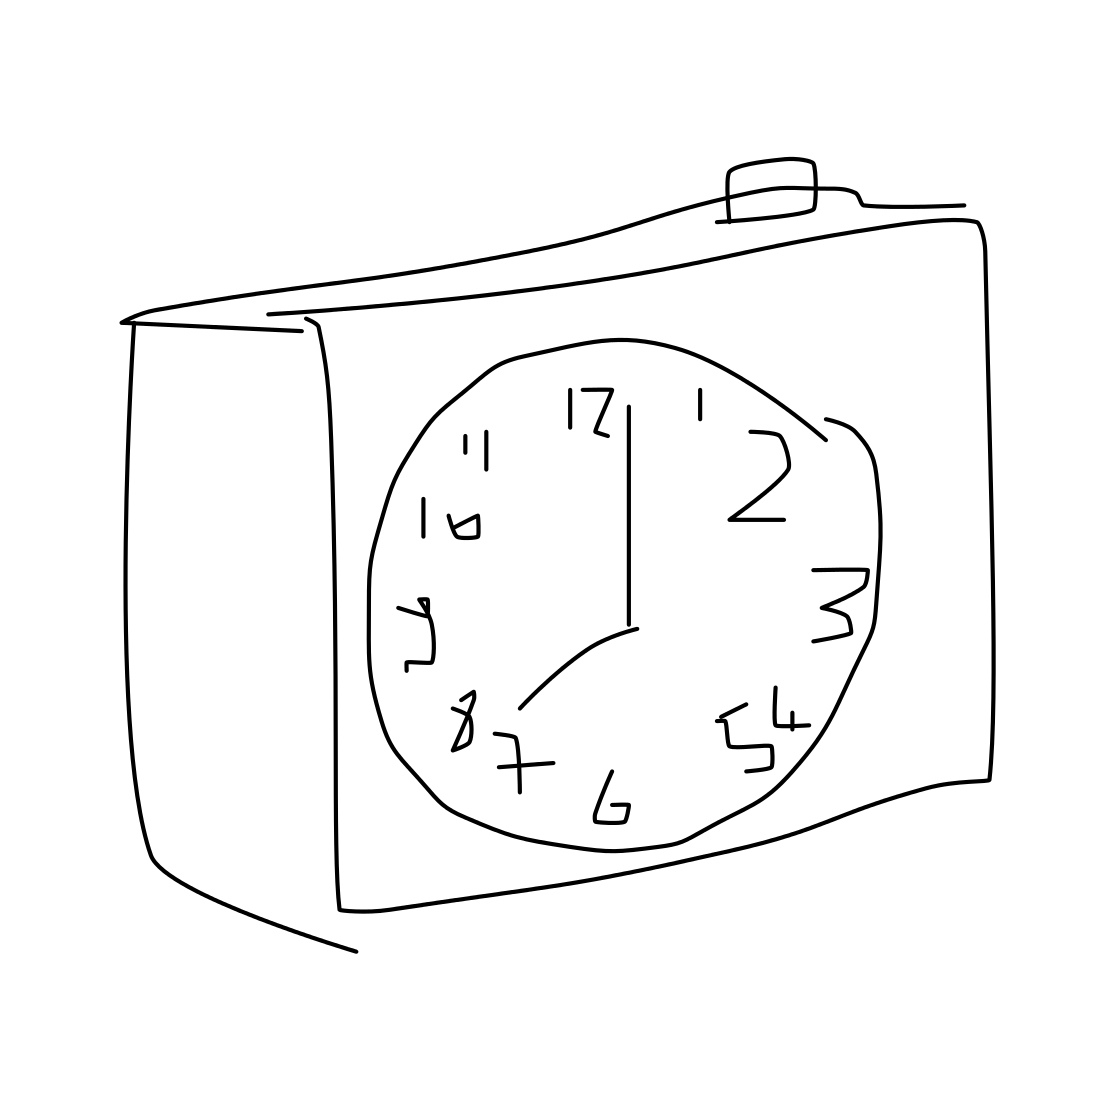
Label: alarm clock